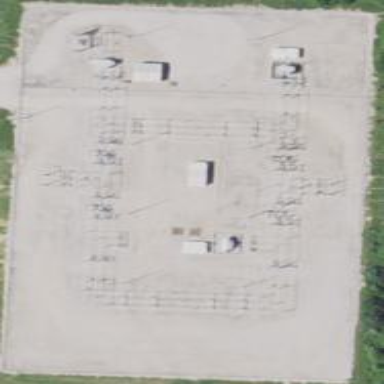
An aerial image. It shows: Distribution power substation secured by fence.